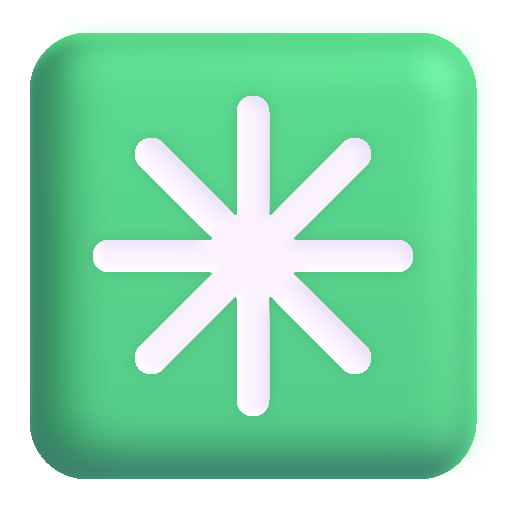
eight spoked asterisk color